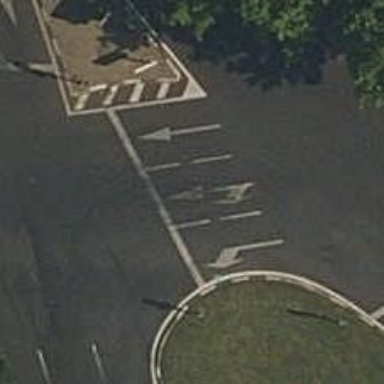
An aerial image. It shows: Circular junction on tertiary road.